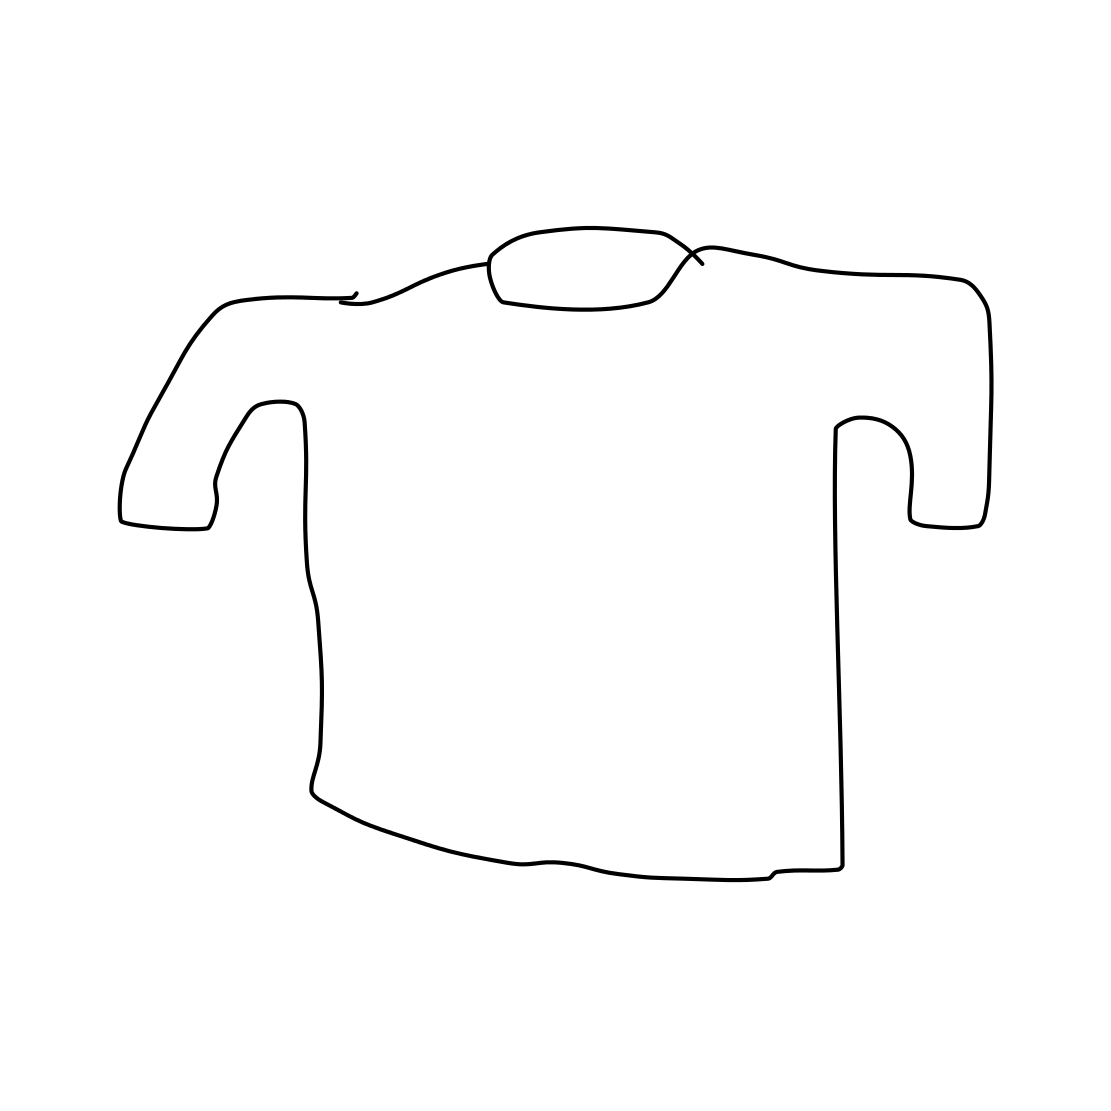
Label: t-shirt